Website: slack
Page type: stored-credit-cards
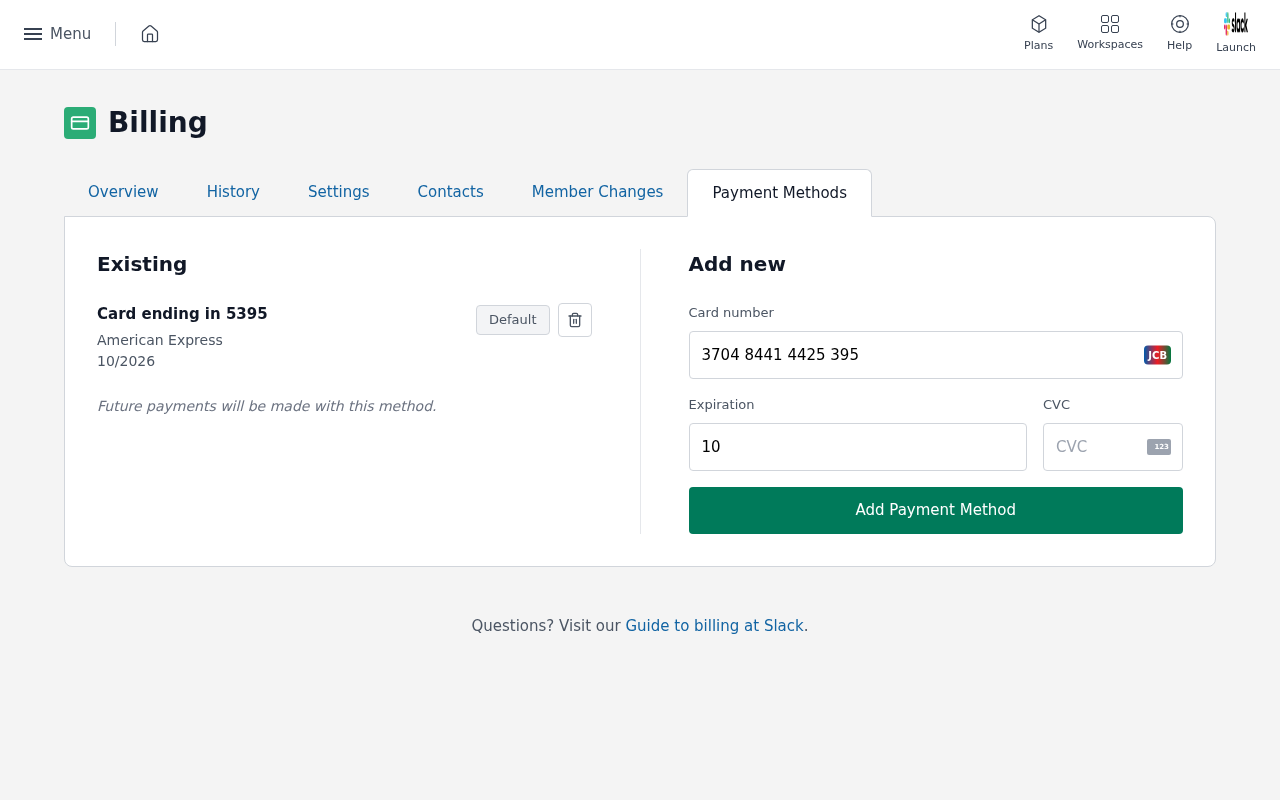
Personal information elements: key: PII_CARD_CVV
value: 8362
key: PII_CARD_EXPIRY
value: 10/2026
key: PII_CARD_EXPIRY
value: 10/26
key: PII_CARD_LAST4
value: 5395
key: PII_CARD_NUMBER
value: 3704 8441 4425 395
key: PII_CARD_TYPE
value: American Express